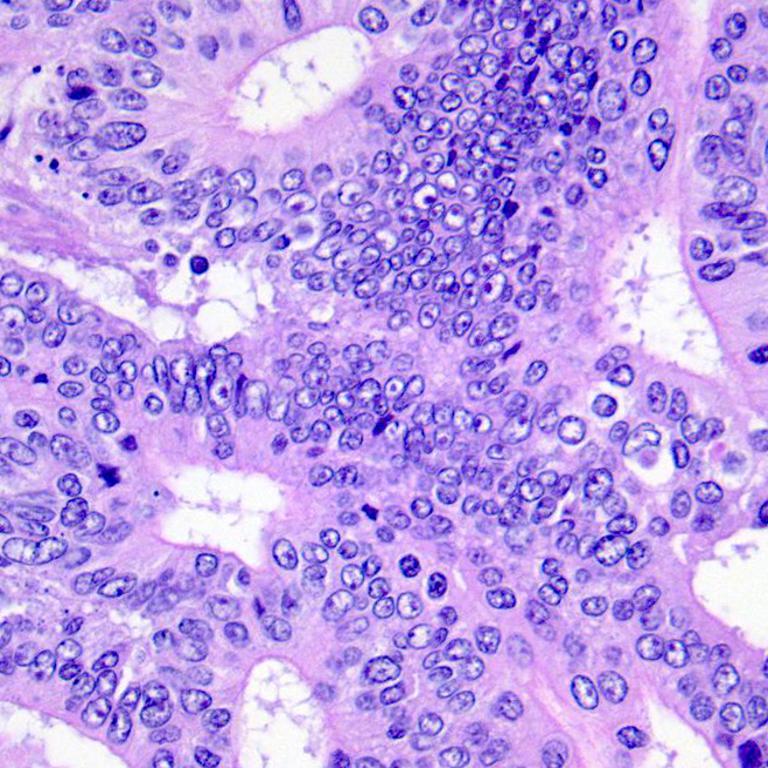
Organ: colon
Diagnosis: adenocarcinomas